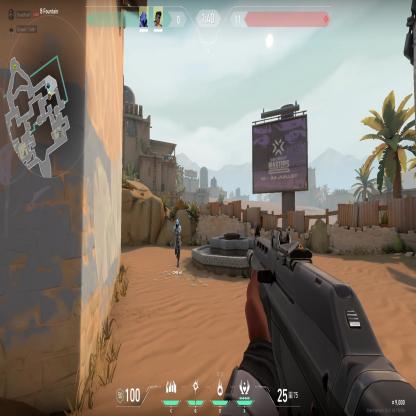
Label: teammate